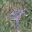
Label: 9